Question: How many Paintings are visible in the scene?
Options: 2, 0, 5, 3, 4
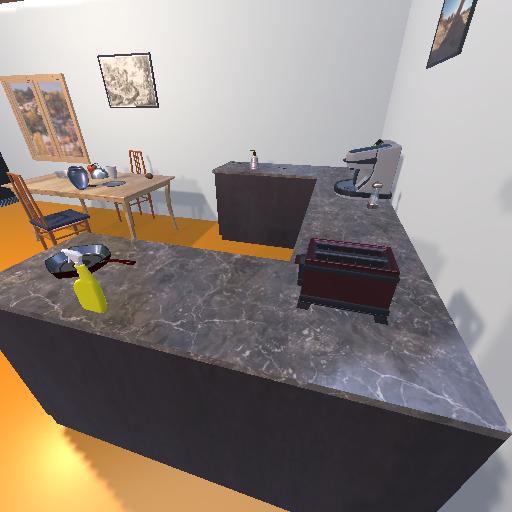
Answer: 2